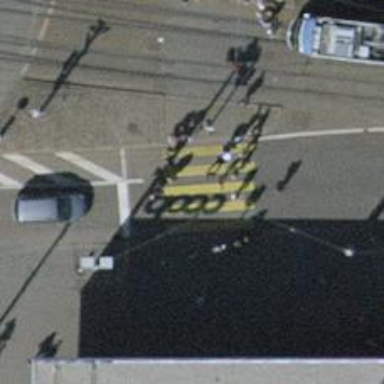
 there are traffic signals and zebra crossing."